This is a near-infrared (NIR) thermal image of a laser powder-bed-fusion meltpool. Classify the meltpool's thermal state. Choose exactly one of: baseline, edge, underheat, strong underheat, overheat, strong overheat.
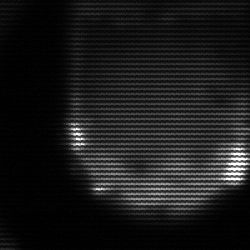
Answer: edge